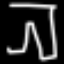
Label: pants